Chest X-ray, PA view. Patient: 16 years old, sex M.
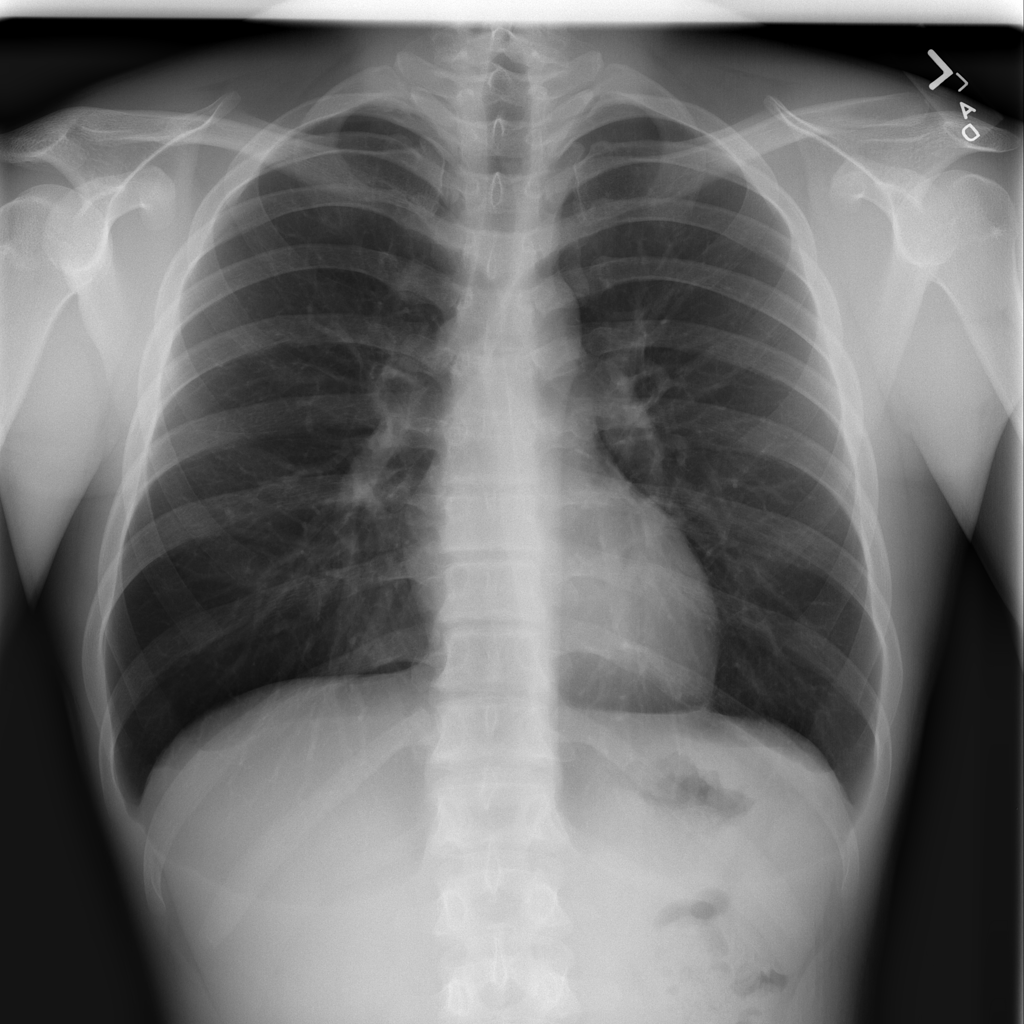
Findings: No Finding